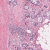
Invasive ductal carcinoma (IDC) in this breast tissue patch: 1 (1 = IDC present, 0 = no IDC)